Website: apple
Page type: payment
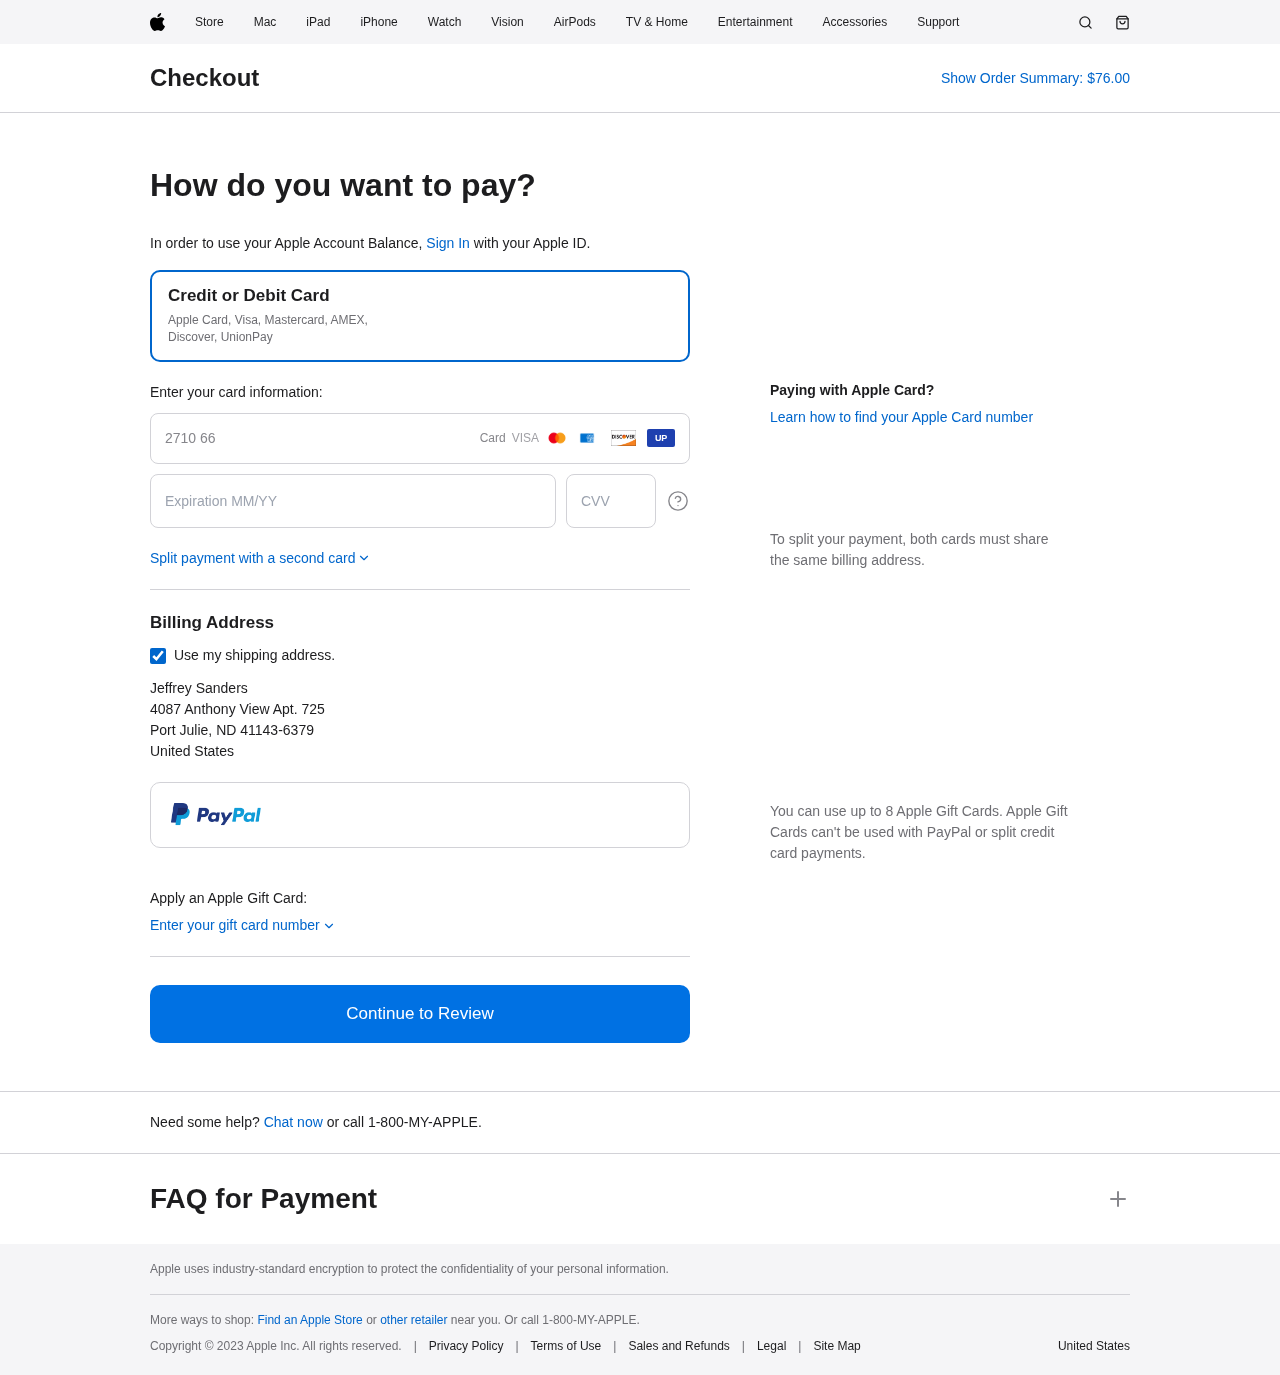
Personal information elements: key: PII_CARD_CVV
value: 839
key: PII_CARD_EXPIRY
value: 12/30
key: PII_CARD_NUMBER
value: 2710 6668 8972 8304
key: PII_COUNTRY
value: United States
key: PII_FULLNAME
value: Jeffrey Sanders
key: PII_STREET
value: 4087 Anthony View Apt. 725
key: PII_CITY_STATE_ZIP
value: Port Julie, ND 41143-6379
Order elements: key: ORDER_TOTAL
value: $76.00